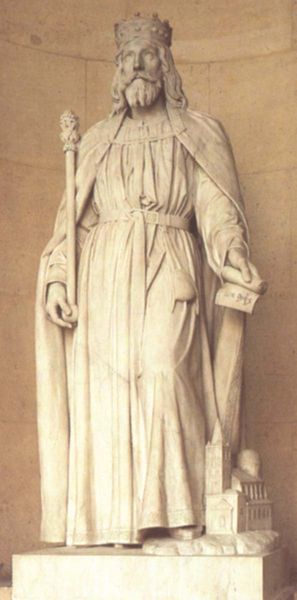
Titel: Dagobert
Künstler: Jean Bernard Duseigneur
Standort: Versailles, Schloss (EU - F)
Schlagwörter: stadt, marmor, bart, barock, falten, stein, porträt, kirche, gewand, mantel, stehend, krone, locken, skulptur, statue, herrschaft, könig, kontrapost, rolle, brief, heiliger, schriftrolle, monarch, insignien, zepter, szepter, stifter, geand, byzanz, langes haar, briefrolle, 1200, 1350, 1300, 1000, kirchenhaus, 1150